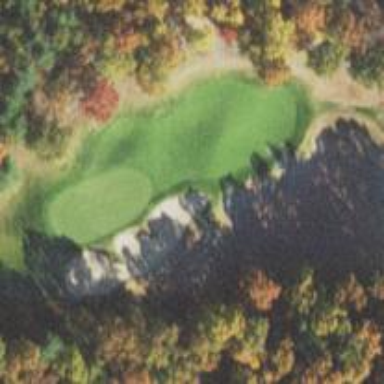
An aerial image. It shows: View of golf hole.